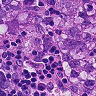
Metastatic tissue present: yes